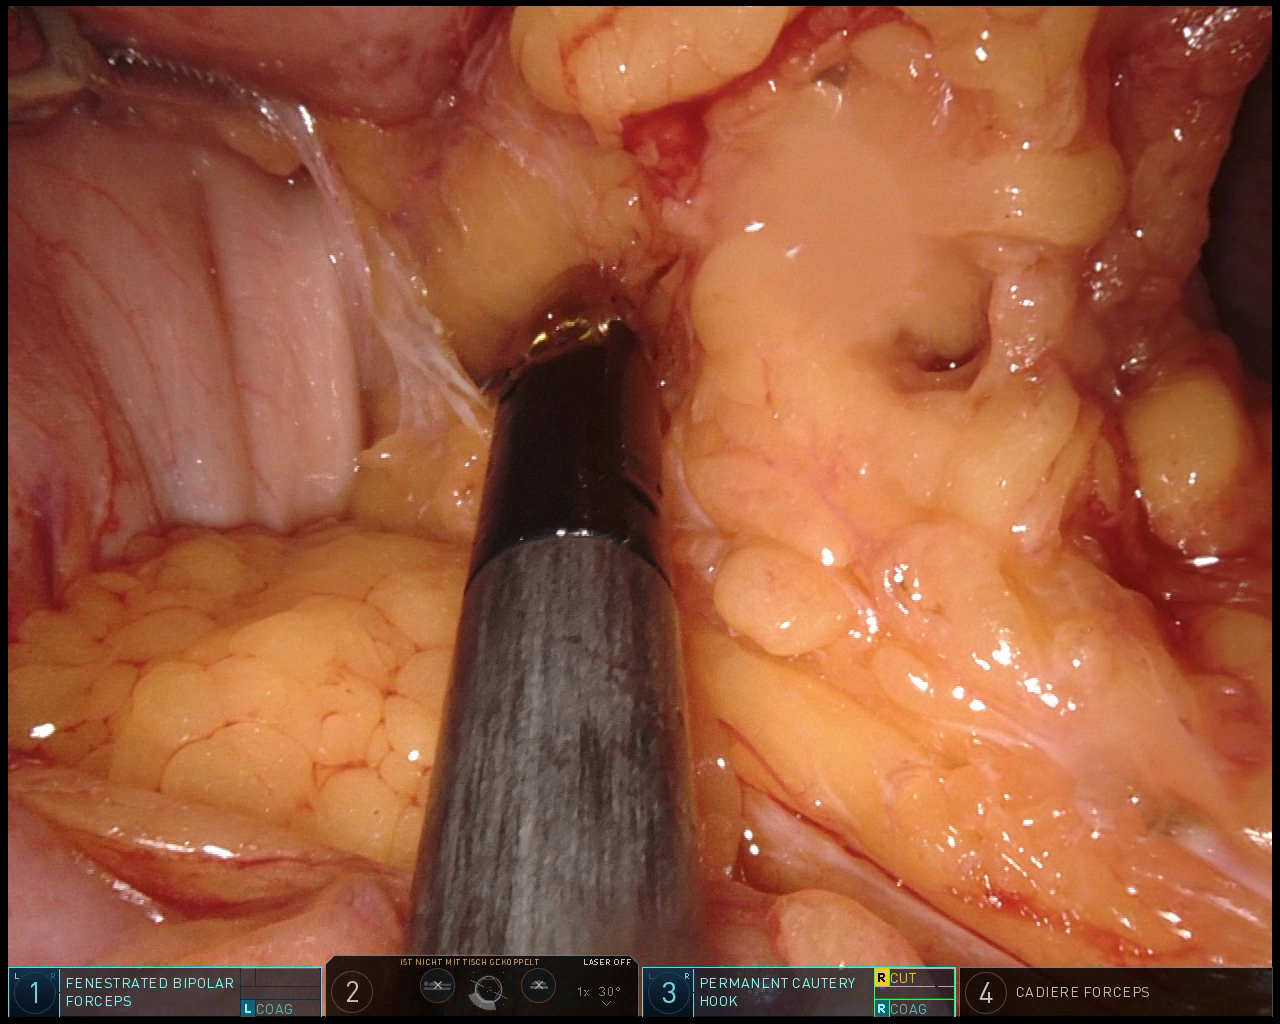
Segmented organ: stomach
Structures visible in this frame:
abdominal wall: yes
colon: yes
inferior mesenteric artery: no
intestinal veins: no
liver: no
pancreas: no
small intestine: no
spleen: no
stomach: yes
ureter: no
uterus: no
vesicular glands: no